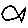
Label: fish